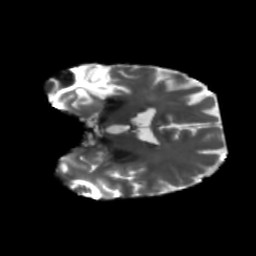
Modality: T2w
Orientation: coronal
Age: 47
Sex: male
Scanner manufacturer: siemens
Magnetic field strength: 3 T
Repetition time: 5.47 s
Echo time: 0.0854 s